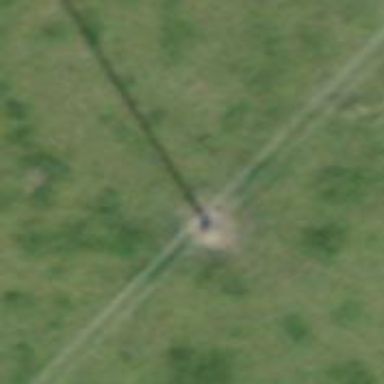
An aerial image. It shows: Power pole.